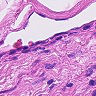
Metastatic tissue present: no